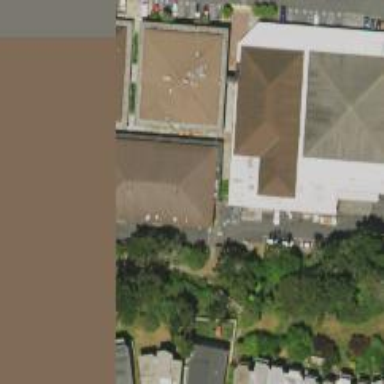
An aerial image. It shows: Veterinary facility.